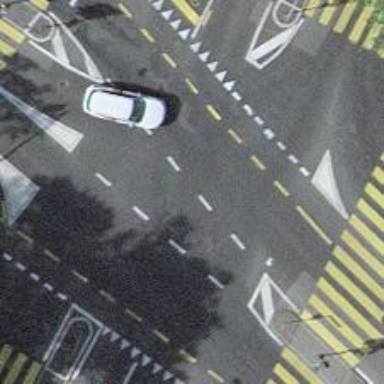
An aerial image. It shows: Enforcement at the location includes traffic signals.